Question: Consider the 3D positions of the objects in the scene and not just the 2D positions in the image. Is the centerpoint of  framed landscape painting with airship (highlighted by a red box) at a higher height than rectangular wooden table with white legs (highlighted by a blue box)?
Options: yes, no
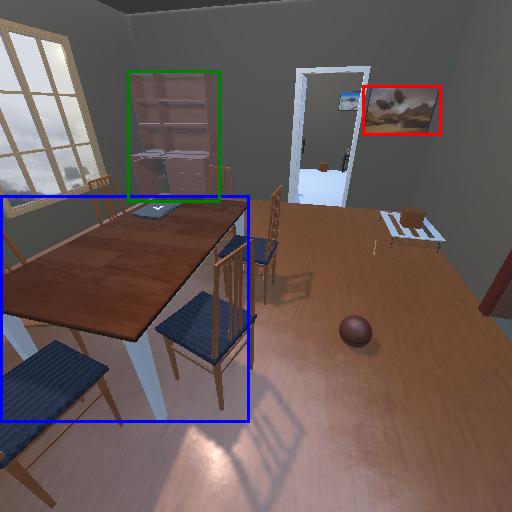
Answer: yes